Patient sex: F
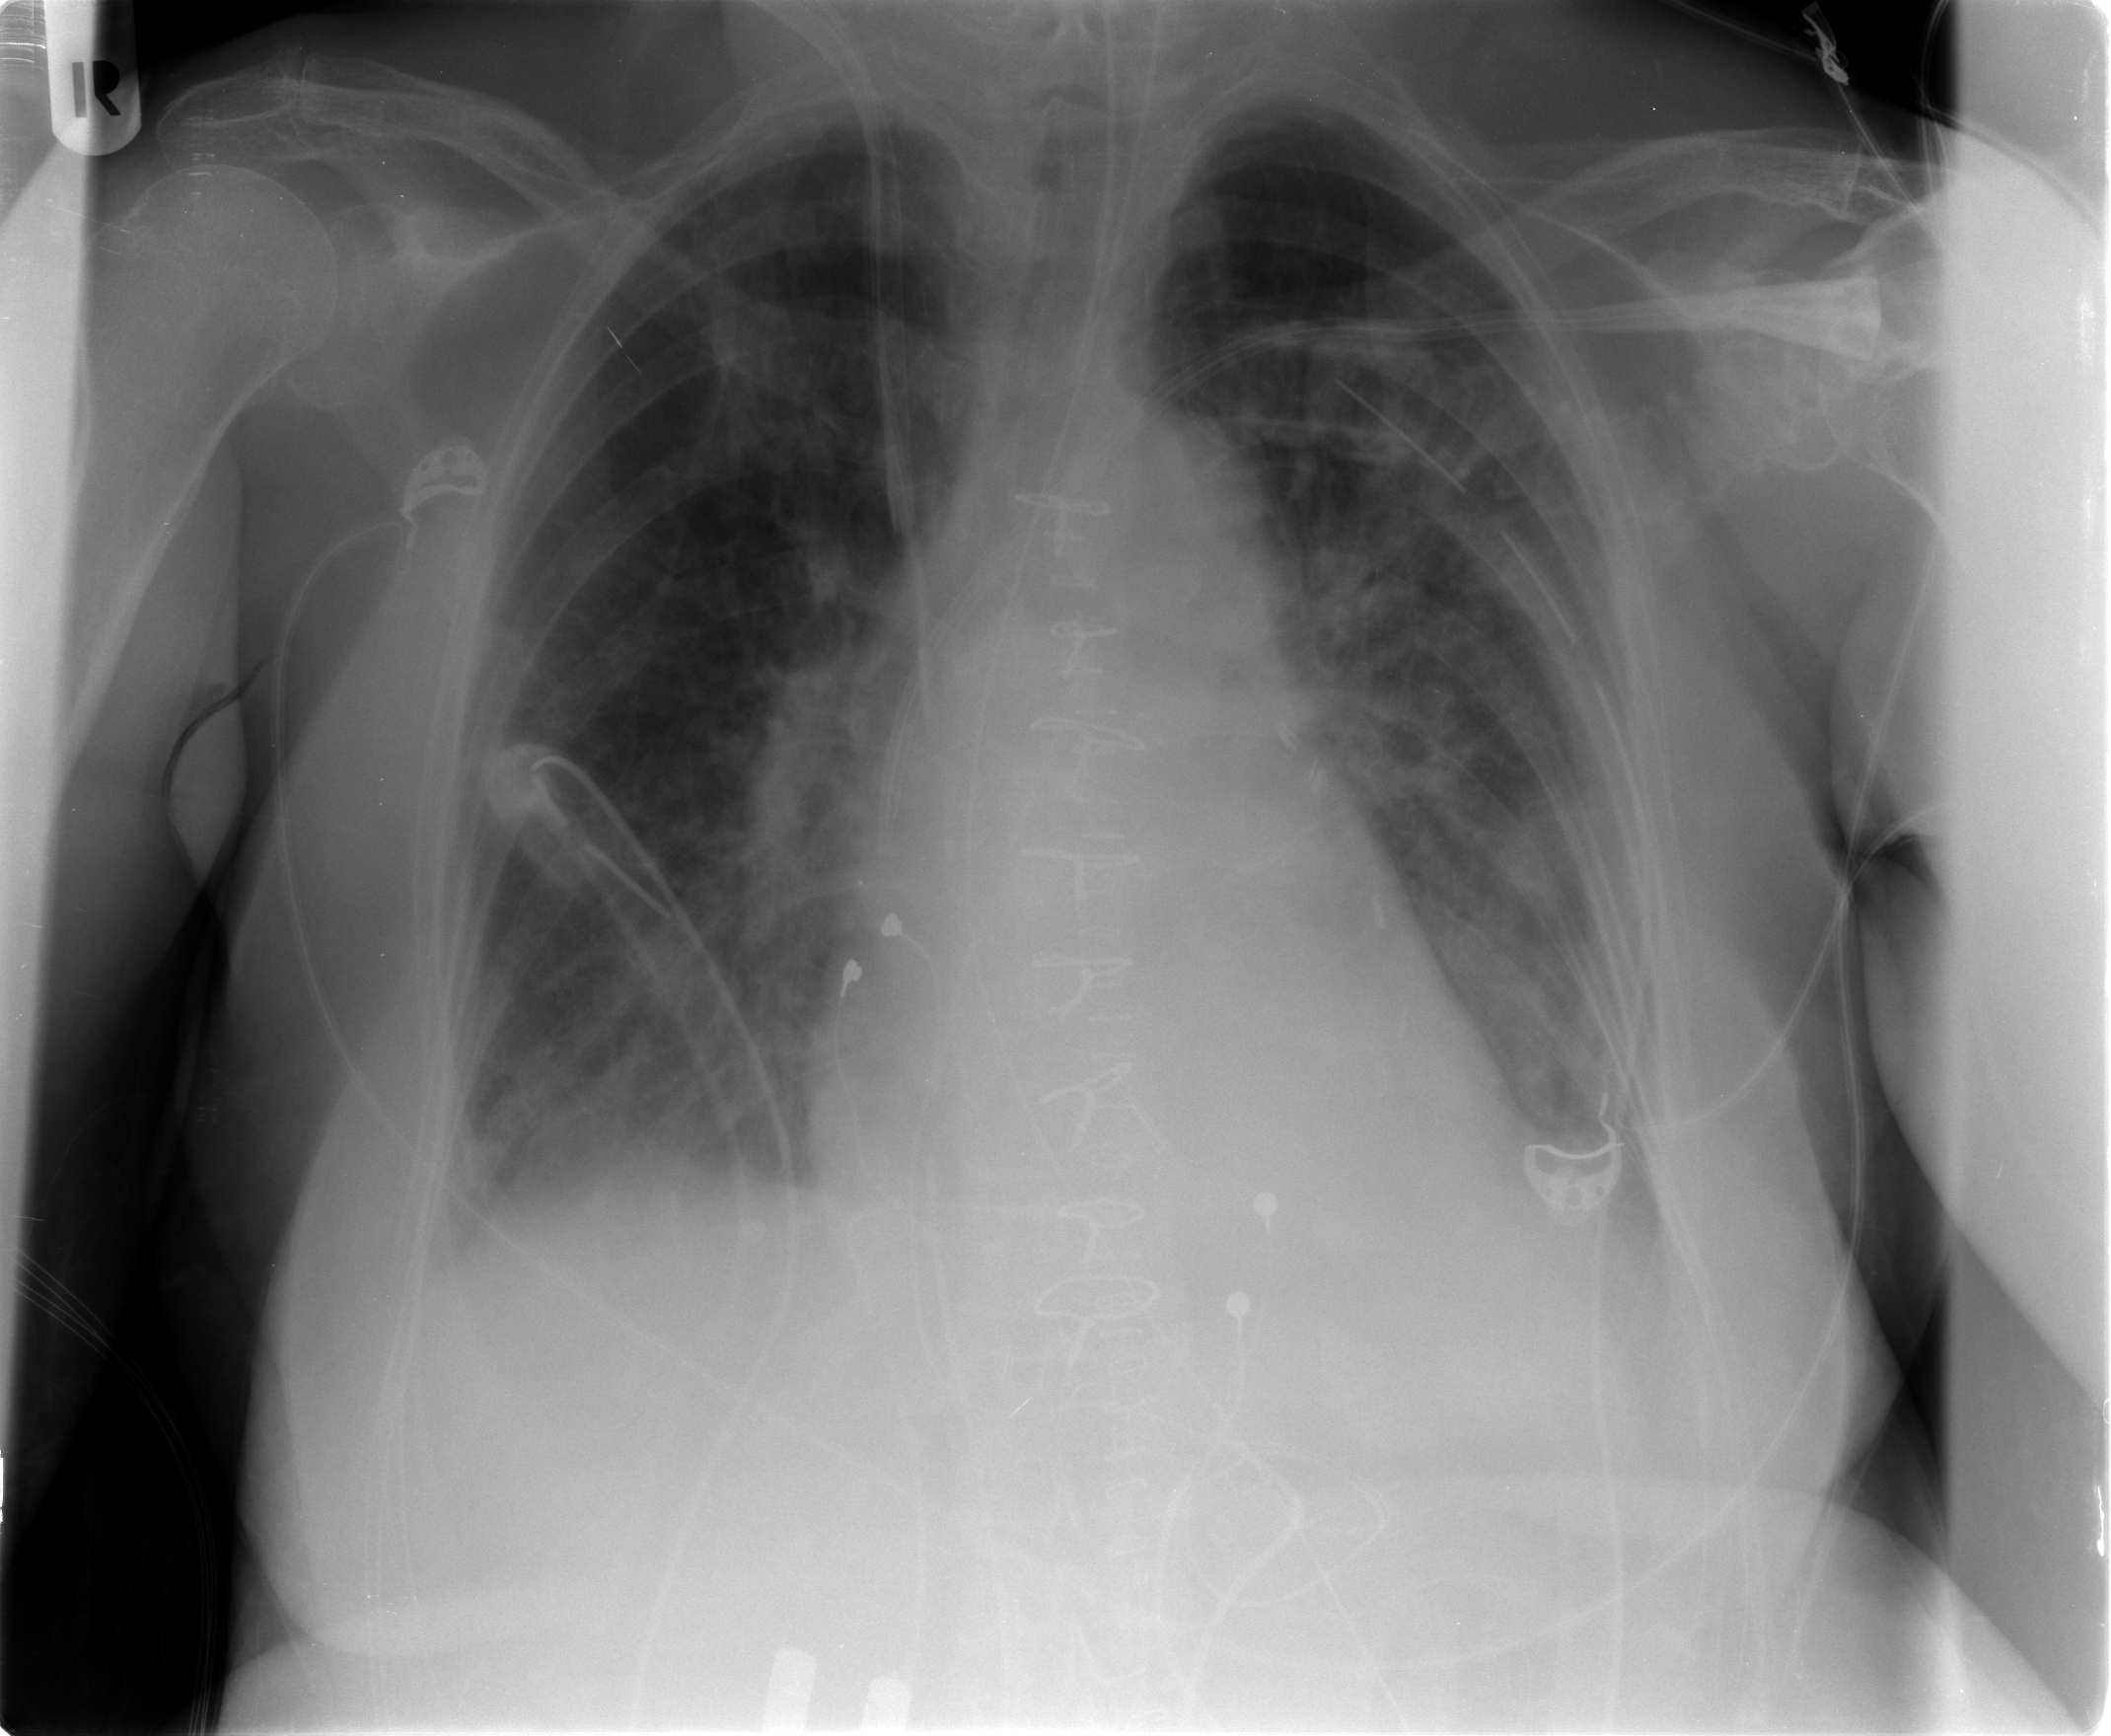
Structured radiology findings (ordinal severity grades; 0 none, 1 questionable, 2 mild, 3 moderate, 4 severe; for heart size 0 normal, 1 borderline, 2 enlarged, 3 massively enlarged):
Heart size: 1
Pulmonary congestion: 2
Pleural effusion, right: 2
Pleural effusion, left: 2
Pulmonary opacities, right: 0
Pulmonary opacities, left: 2
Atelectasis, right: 2
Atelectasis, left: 2